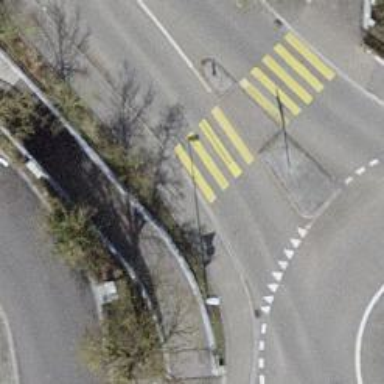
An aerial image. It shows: Uncontrolled zebra crossing with central island.